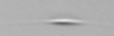
Label: Cylindrotheca_morphotype1